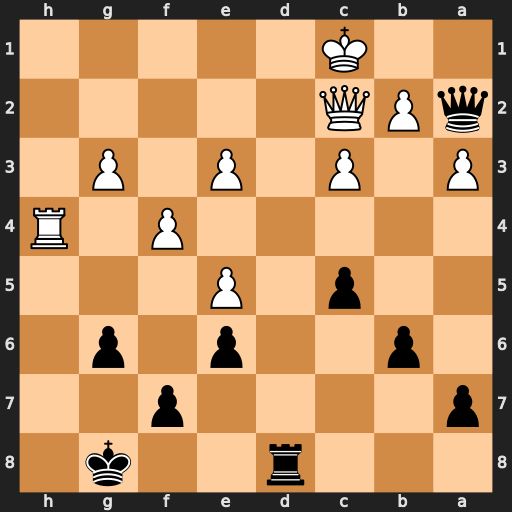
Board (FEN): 3r2k1/p4p2/1p2p1p1/2p1P3/5P1R/P1P1P1P1/qPQ5/2K5
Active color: b
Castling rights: -
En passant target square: -
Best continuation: Qa1+ Qb1 Rd1+ Kxd1 Qxb1+